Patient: sex M, age 60
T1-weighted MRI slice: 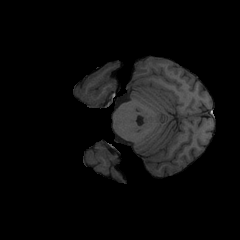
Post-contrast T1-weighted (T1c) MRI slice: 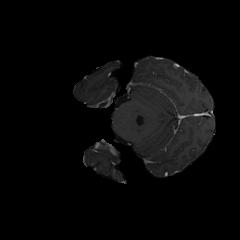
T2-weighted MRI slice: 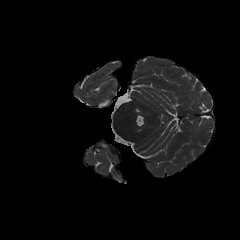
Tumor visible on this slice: no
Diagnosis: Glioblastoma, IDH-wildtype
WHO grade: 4